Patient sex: M
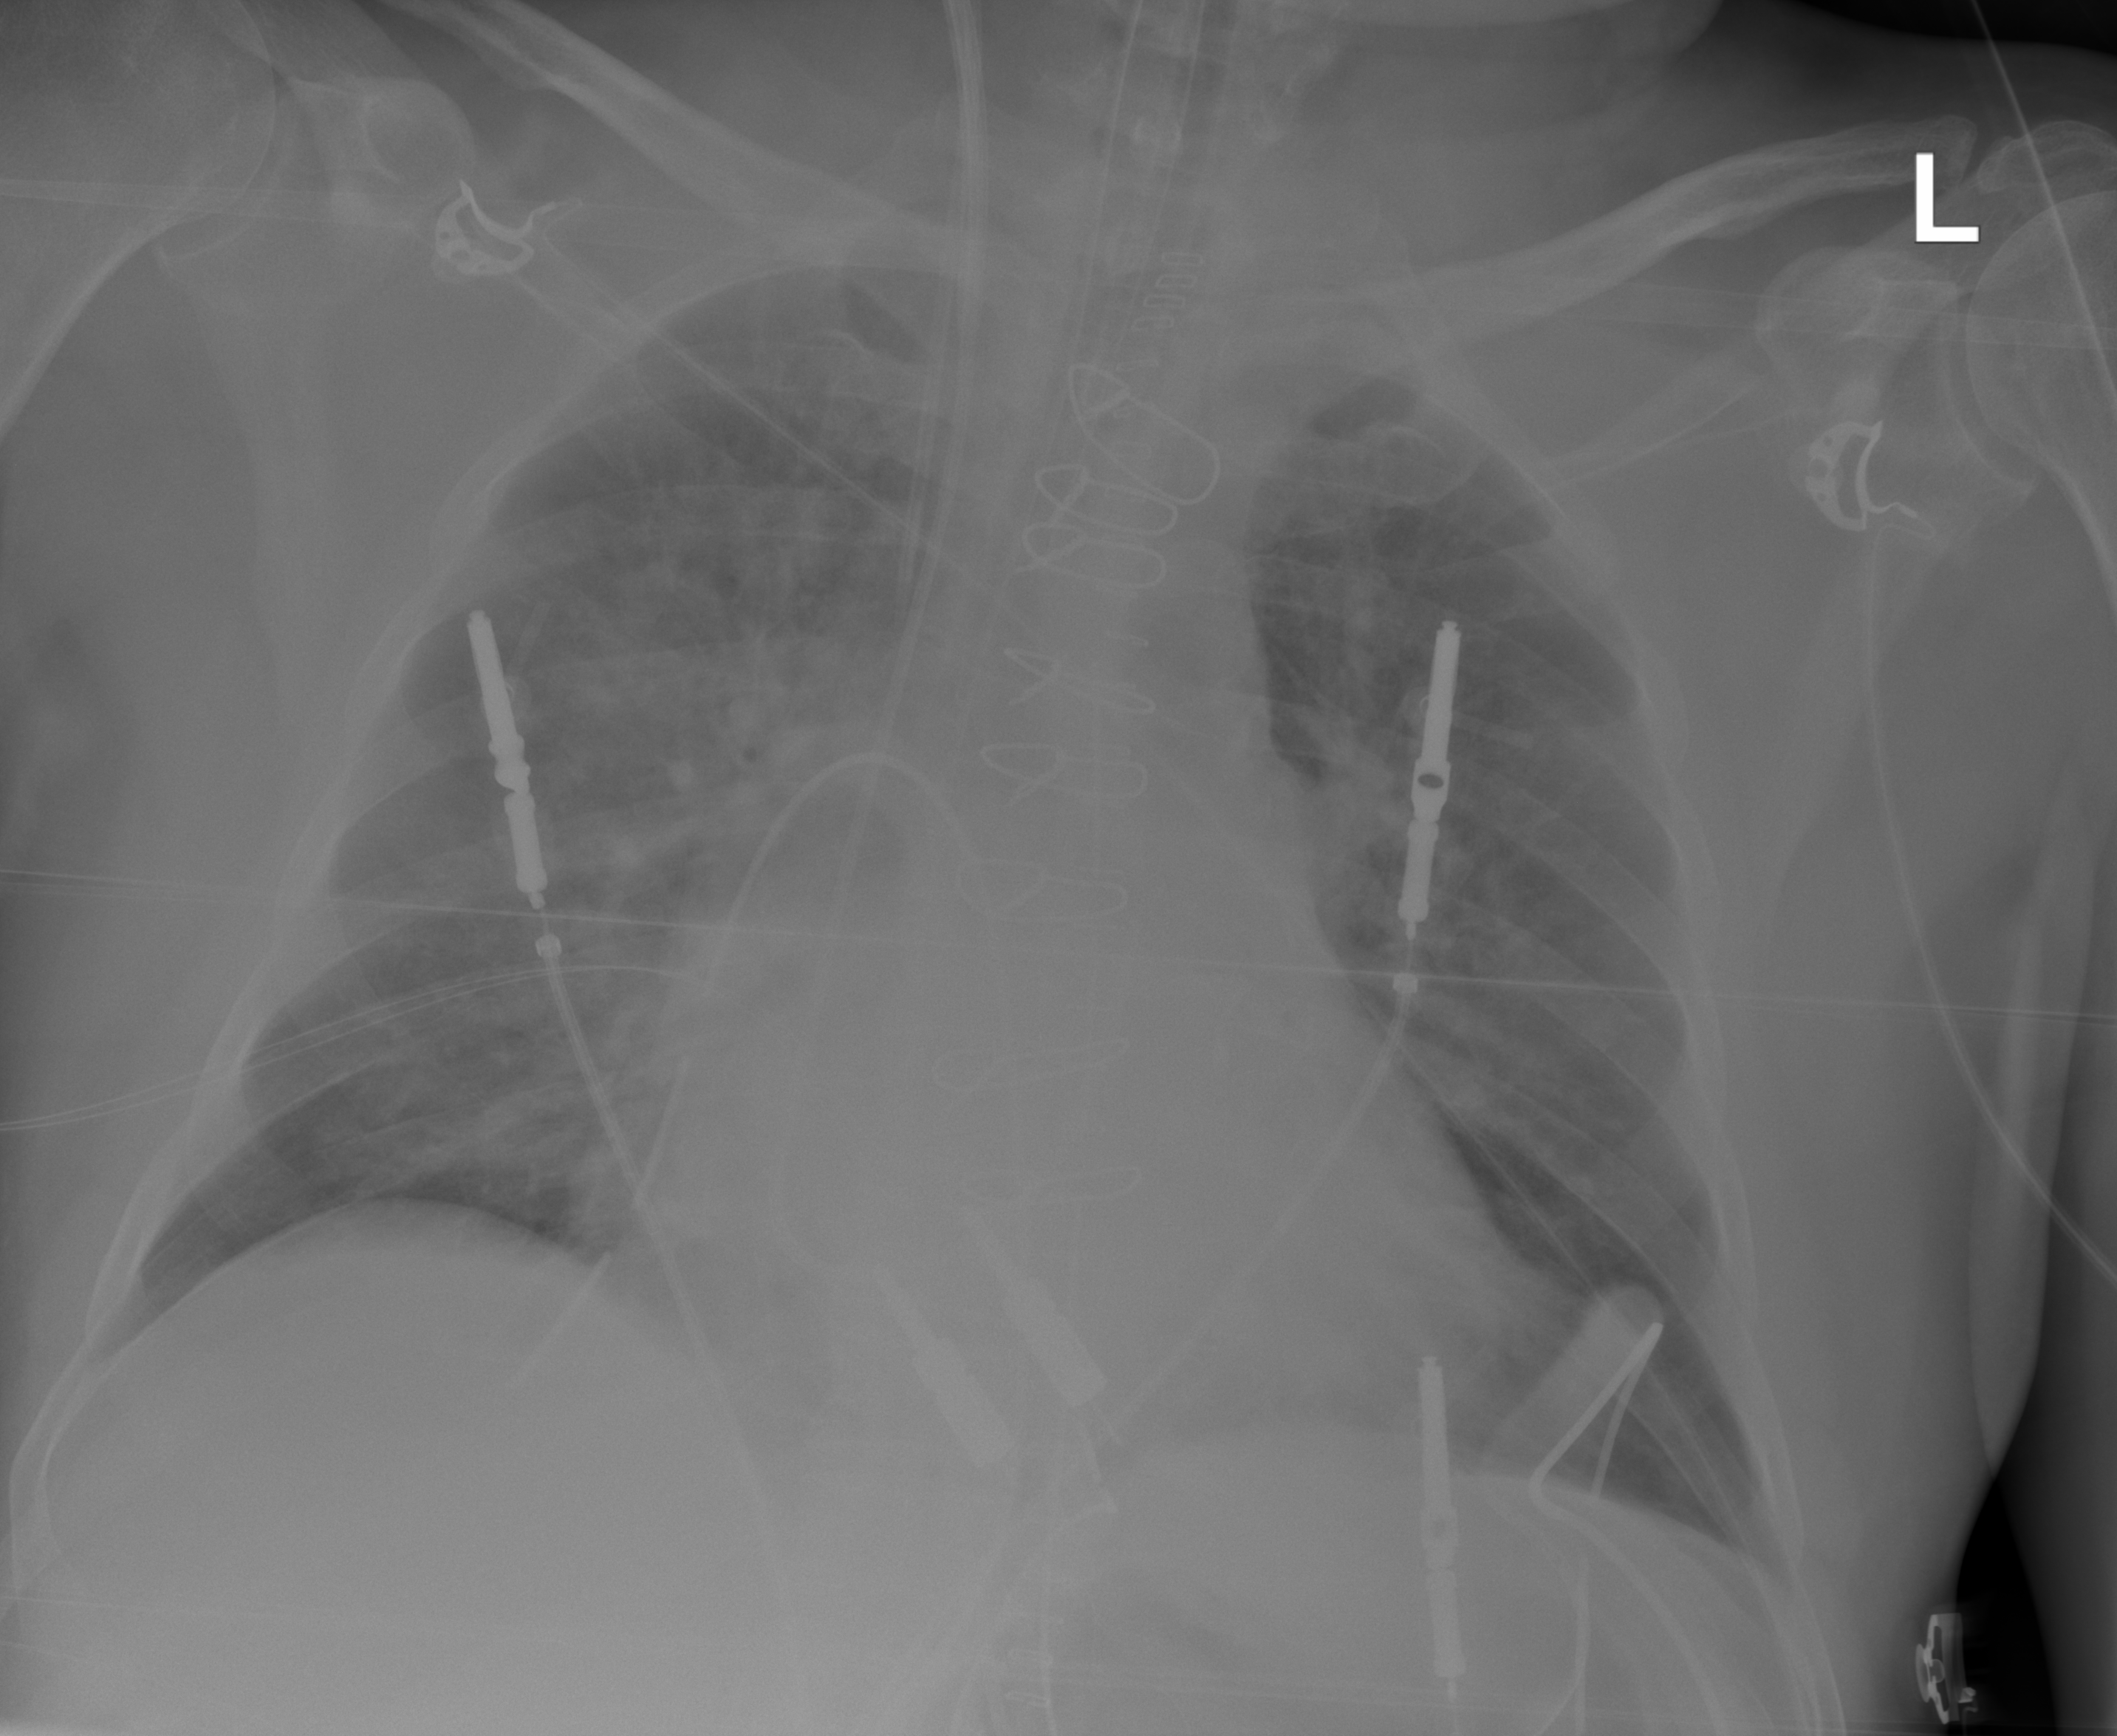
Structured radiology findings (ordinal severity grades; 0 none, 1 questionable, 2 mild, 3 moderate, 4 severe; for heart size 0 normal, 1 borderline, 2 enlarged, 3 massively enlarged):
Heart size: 2
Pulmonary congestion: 2
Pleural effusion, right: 0
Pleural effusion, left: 0
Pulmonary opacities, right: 2
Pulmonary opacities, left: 2
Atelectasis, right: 0
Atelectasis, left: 0